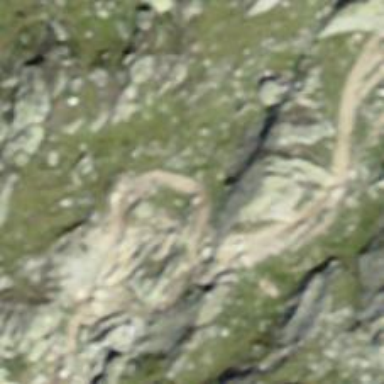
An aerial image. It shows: Rocky path.